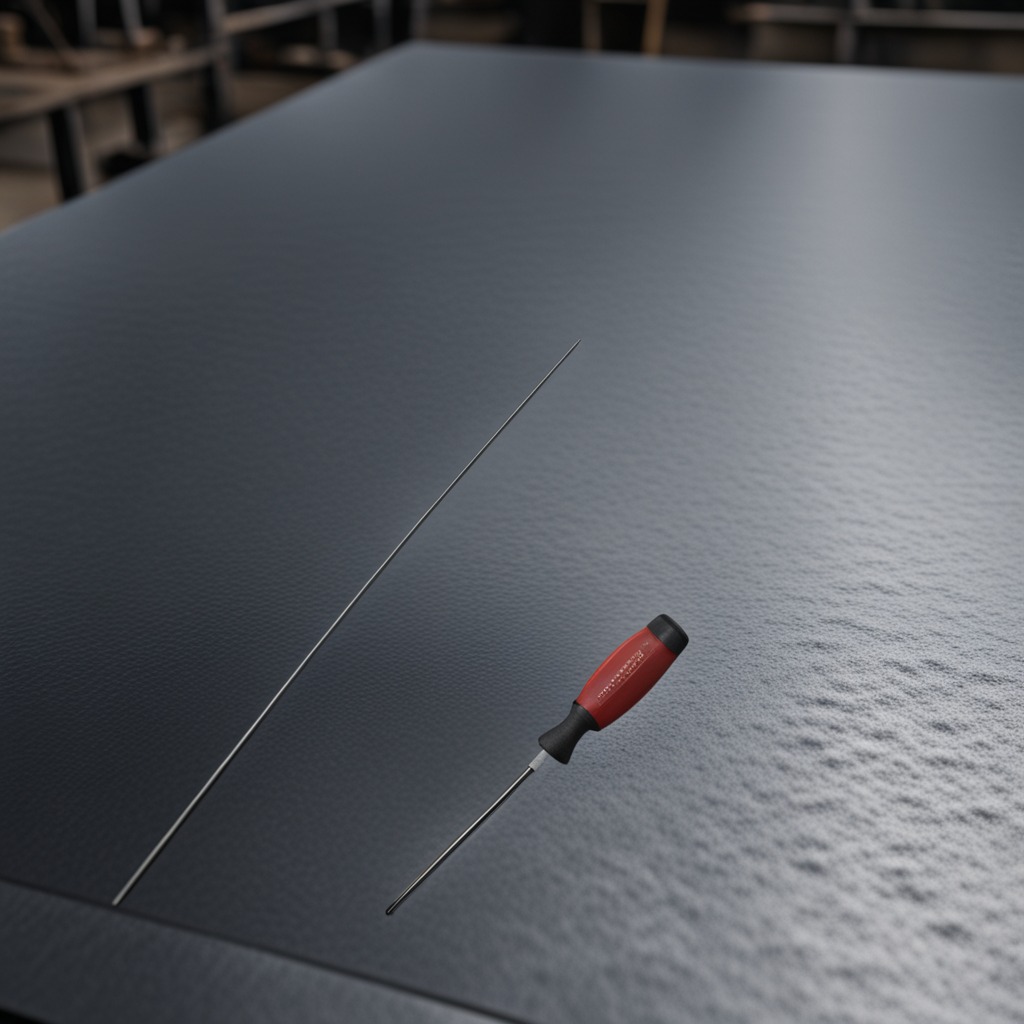
A screwdriver is lying on the cold steel table in a mining workshop.